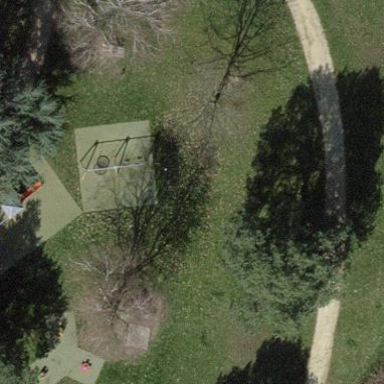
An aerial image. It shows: Playground area for leisure activities on the land.